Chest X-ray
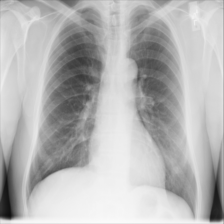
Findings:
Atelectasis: negative
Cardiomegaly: negative
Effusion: positive
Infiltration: negative
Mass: negative
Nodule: negative
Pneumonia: negative
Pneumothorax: negative
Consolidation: negative
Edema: negative
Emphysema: negative
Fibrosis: negative
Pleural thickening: positive
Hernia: negative